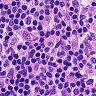
Metastatic tissue present: no